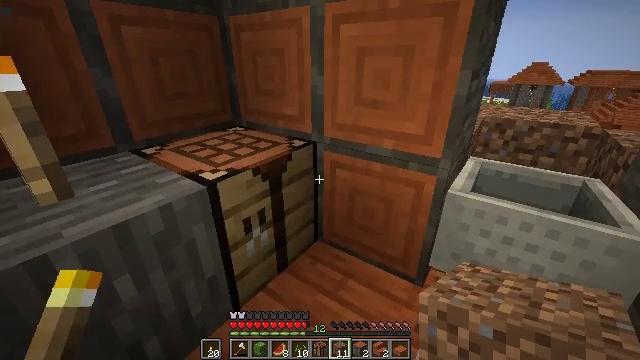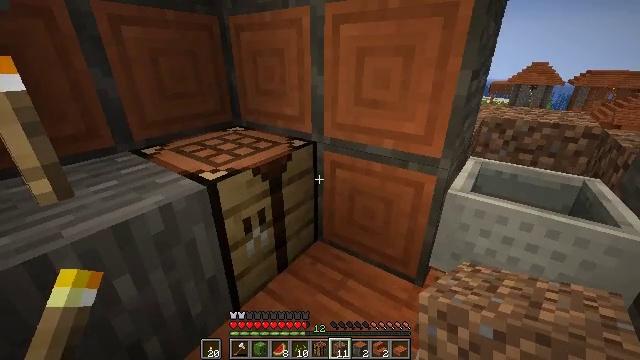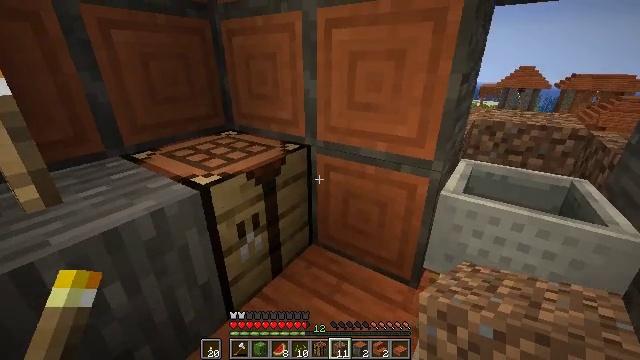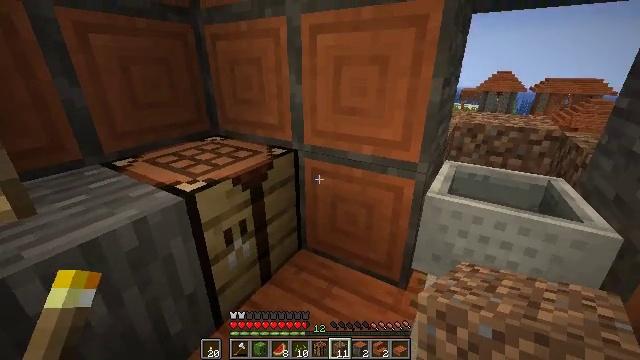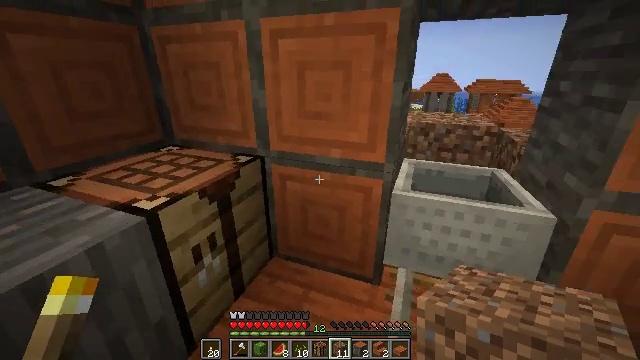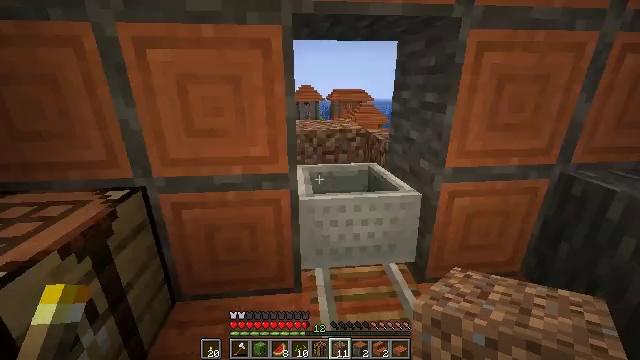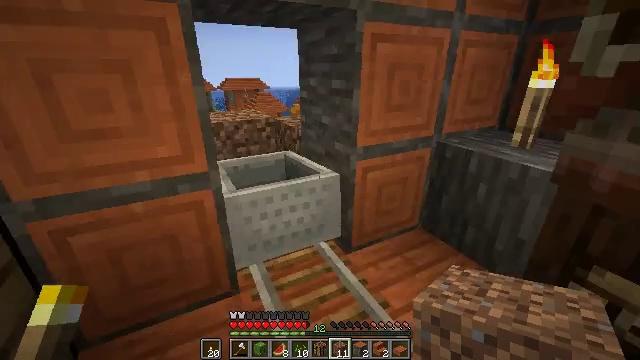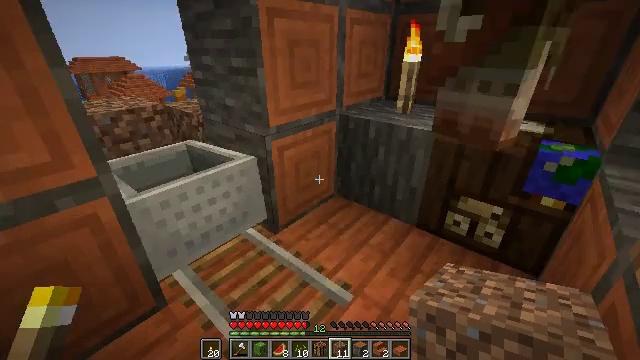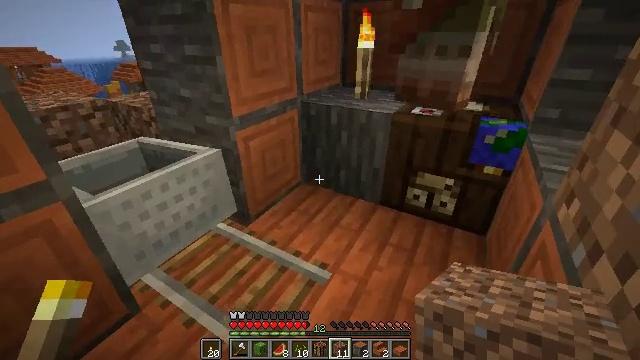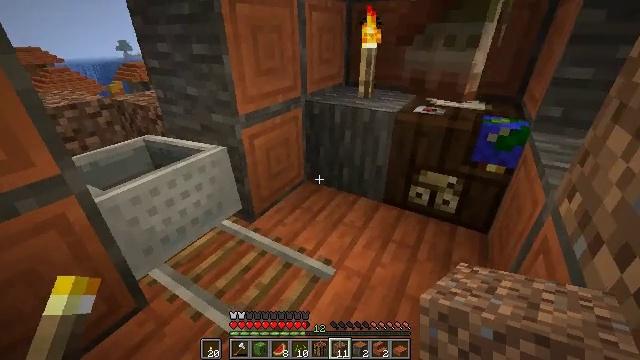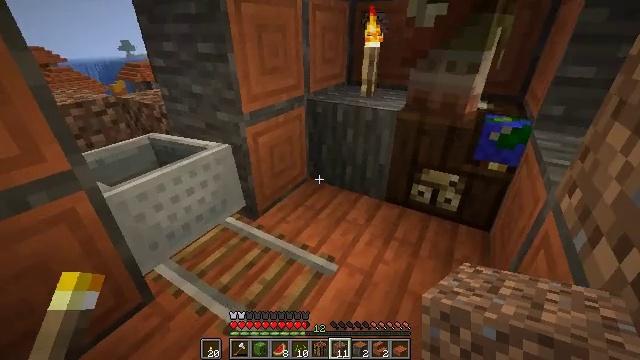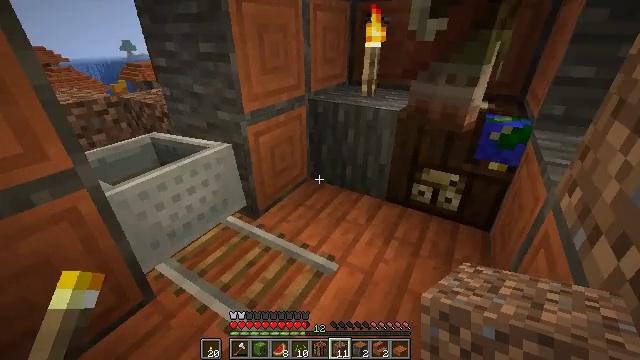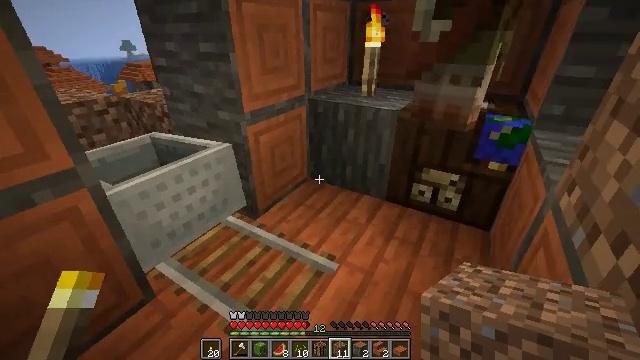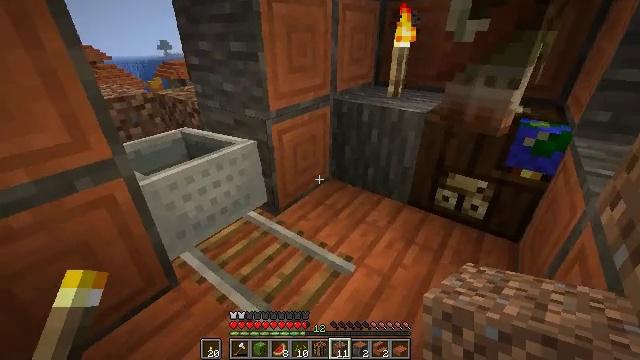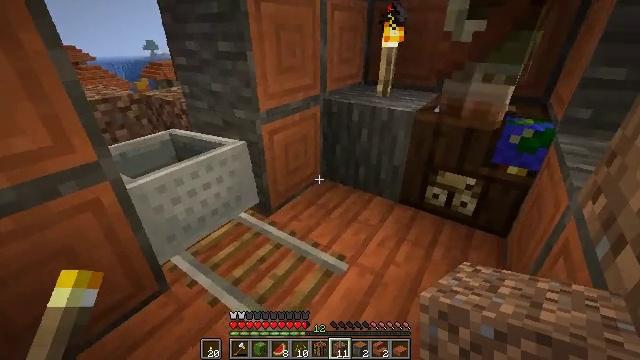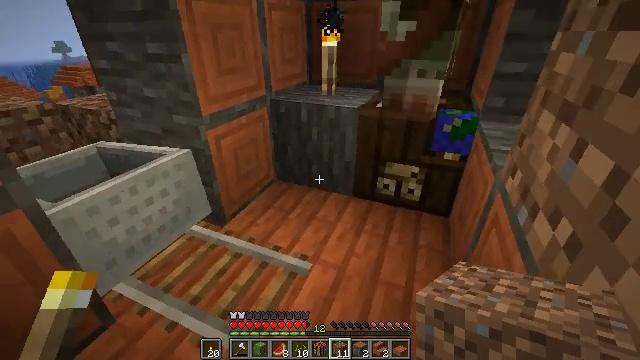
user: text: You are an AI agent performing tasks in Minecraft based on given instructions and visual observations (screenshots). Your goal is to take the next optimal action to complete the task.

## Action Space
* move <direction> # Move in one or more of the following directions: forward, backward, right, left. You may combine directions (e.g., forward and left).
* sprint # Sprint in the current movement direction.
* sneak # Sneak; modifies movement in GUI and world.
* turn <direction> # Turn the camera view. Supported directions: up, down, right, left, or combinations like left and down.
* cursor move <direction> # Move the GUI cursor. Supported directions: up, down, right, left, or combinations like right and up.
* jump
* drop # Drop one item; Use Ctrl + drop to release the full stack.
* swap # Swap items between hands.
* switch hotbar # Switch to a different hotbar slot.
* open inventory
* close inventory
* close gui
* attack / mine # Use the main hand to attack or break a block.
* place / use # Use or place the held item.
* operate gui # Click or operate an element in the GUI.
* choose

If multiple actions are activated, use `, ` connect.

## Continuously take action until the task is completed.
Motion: motion action
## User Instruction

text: Get the cartography table into your inventory.
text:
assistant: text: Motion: no_op
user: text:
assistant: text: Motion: turn right
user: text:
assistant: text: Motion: turn right
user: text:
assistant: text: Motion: move left, turn right
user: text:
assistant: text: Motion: move left, turn right and up
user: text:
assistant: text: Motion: move left, turn right and down
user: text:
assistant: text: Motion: turn right and down
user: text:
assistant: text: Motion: turn right and down
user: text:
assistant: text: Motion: no_op
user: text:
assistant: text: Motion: no_op
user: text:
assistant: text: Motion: no_op
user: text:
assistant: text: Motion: no_op
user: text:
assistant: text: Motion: turn left
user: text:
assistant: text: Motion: turn right
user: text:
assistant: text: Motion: turn right
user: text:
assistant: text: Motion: turn right and up
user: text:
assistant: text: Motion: turn right and up
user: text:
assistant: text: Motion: turn right and up
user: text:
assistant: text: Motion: turn right and up
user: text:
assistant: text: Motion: turn right and up
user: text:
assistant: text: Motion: turn right and up
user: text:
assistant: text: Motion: no_op
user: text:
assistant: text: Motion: no_op
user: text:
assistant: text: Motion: no_op
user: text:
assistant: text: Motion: no_op
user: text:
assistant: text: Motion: no_op
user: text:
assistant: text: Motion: no_op
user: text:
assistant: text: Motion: no_op
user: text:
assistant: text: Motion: no_op
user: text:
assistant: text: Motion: no_op